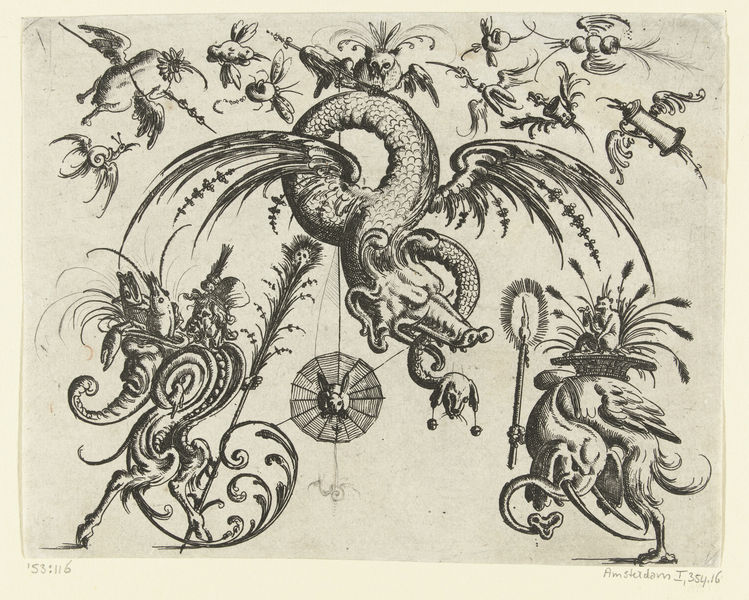
Titel: Gevleugelde draak
Künstler: Christoph Jamnitzer
Standort: Amsterdam
Institution: Rijksmuseum
Schlagwörter: flügel, barock, vögel, illustration, entwurf, insekten, mischwesen, fantasie, drache, amsterdam, rocaille